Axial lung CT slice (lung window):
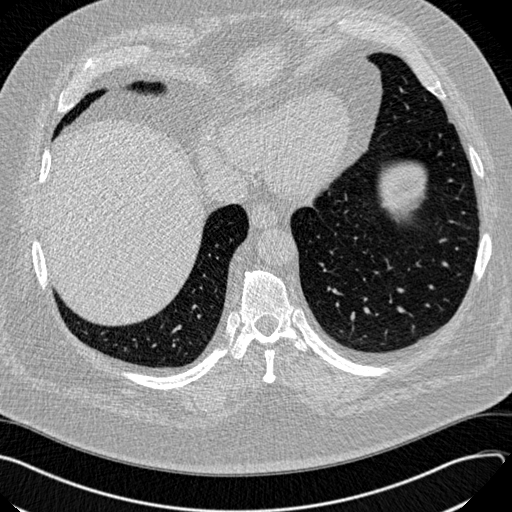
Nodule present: no